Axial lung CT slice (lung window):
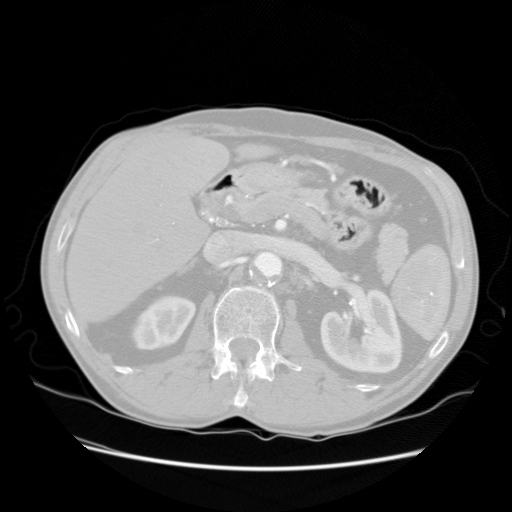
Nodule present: no